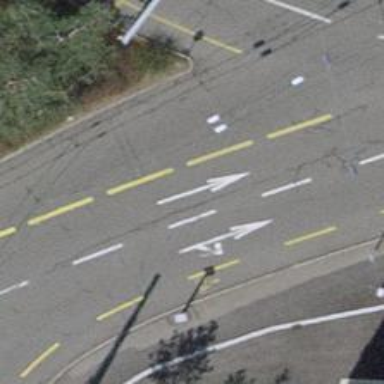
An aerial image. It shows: Tertiary road with asphalt surface. This road has trolley wires running along it. The right sidewalk also has asphalt surface.